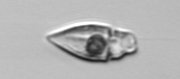
Label: Amphidinium